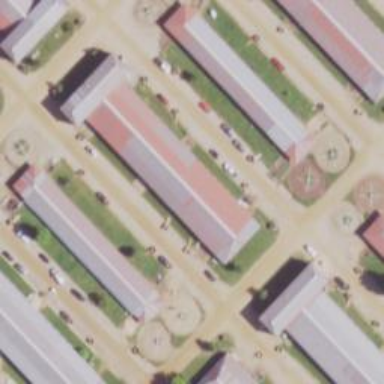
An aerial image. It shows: Stable building.